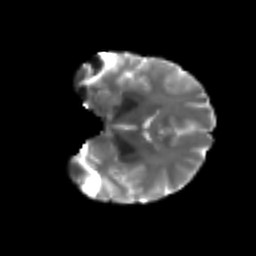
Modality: T2w
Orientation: coronal
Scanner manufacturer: siemens
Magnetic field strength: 3 T
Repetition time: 3.6 s
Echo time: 0.092 s